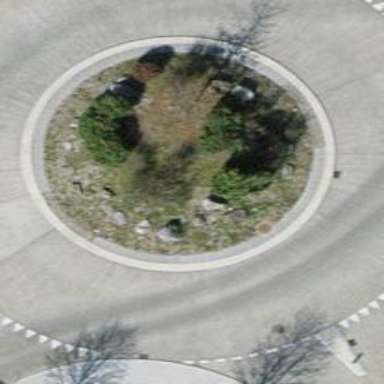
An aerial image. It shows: Secondary road with concrete surface leading to roundabout. There is separate sidewalk alongside the road.